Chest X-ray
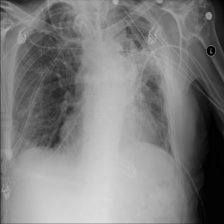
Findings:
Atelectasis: negative
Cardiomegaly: negative
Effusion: negative
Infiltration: positive
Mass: negative
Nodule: negative
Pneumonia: negative
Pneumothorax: negative
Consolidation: negative
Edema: negative
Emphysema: negative
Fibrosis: negative
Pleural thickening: negative
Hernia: negative